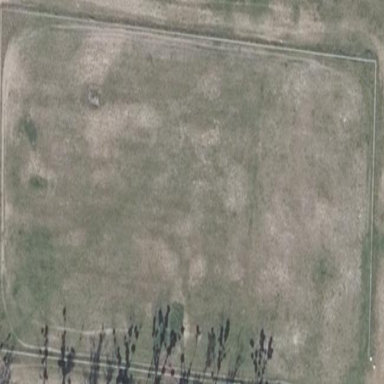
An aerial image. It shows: Grassy equestrian track for leisure land sports.